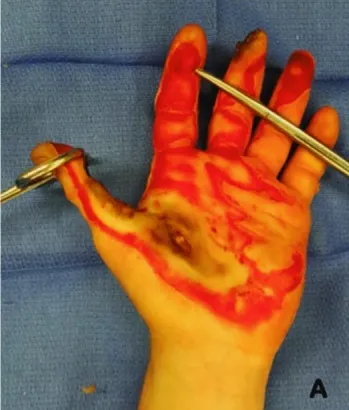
Electrical burns on the hands. (a) Burns seen on the palmar surface of the left hand with severe burns to the thumb, thenar eminence, and second digit.
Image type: medical_photograph (other_medical_photograph)